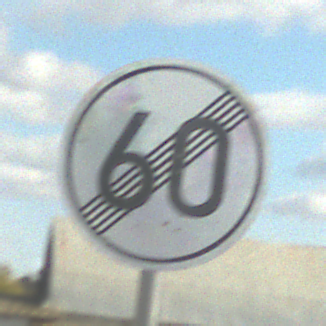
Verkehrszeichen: EndeGeschwindigkeit60
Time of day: MorningAfternoon
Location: Outdoor (RoadRail)
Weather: PartlyCloudy
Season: NotSpecified
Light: Natural